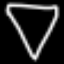
Label: diamond